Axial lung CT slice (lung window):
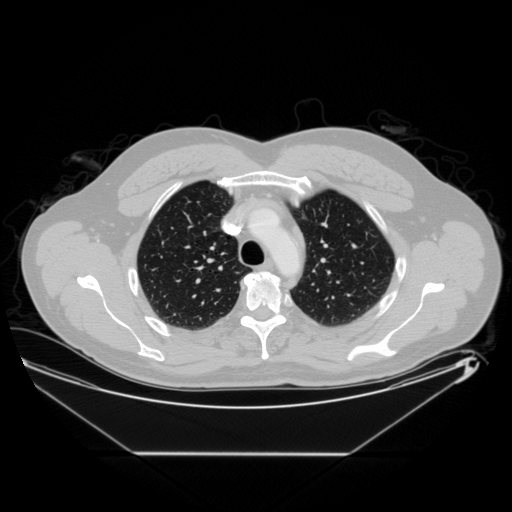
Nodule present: no